Field crop: tomato
Growth stage: 1
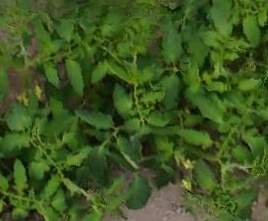
Species: tomato